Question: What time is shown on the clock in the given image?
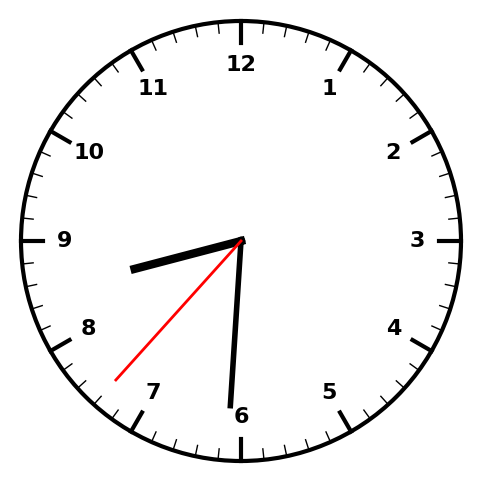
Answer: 08:30:37